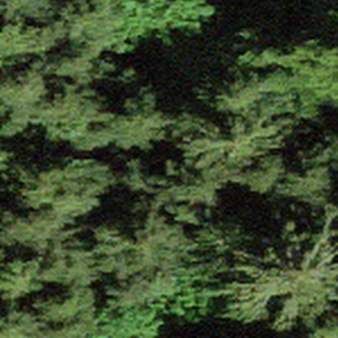
Label: other